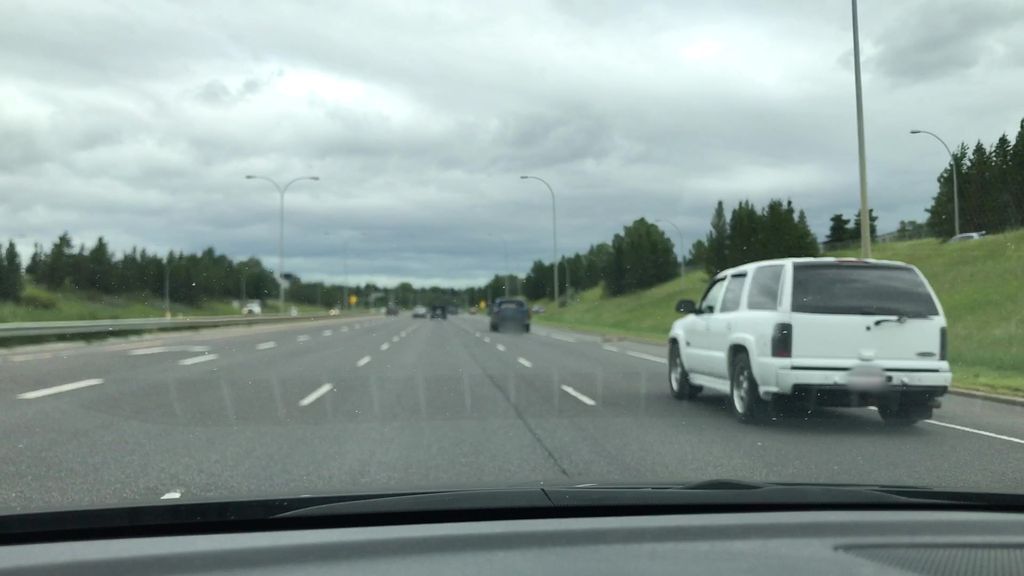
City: edmonton